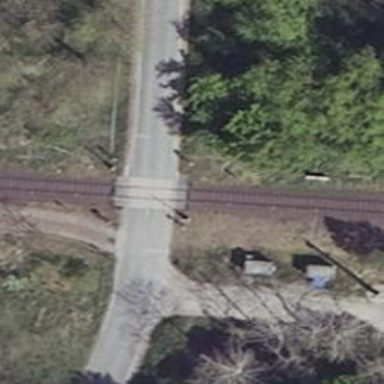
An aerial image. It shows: Railway level crossing.